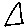
Label: triangle